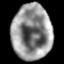
Tissue: lung
Cell type: T cells
Senescence score: 0.2196
Nuclear area (px): 2162
Mean DAPI intensity: 143.76